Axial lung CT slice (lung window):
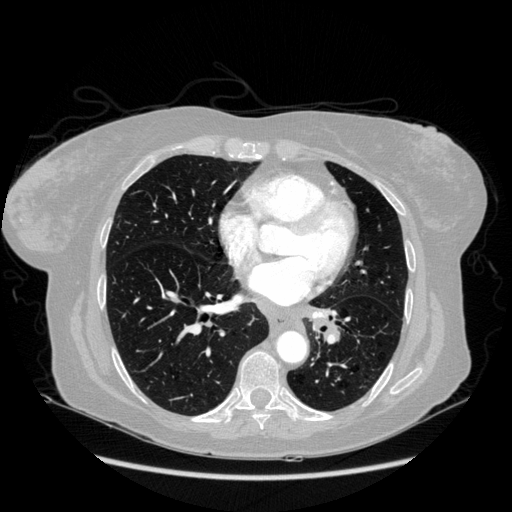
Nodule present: no